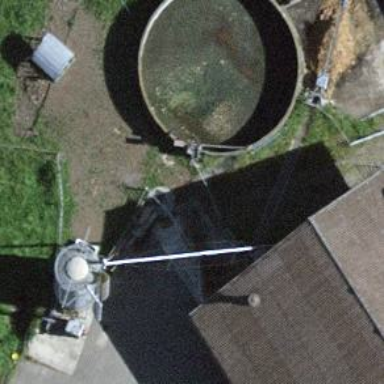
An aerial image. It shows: Building with storage tank.